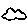
Label: cloud